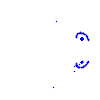
Particle: proton